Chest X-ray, AP view. Patient: 56 years old, sex F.
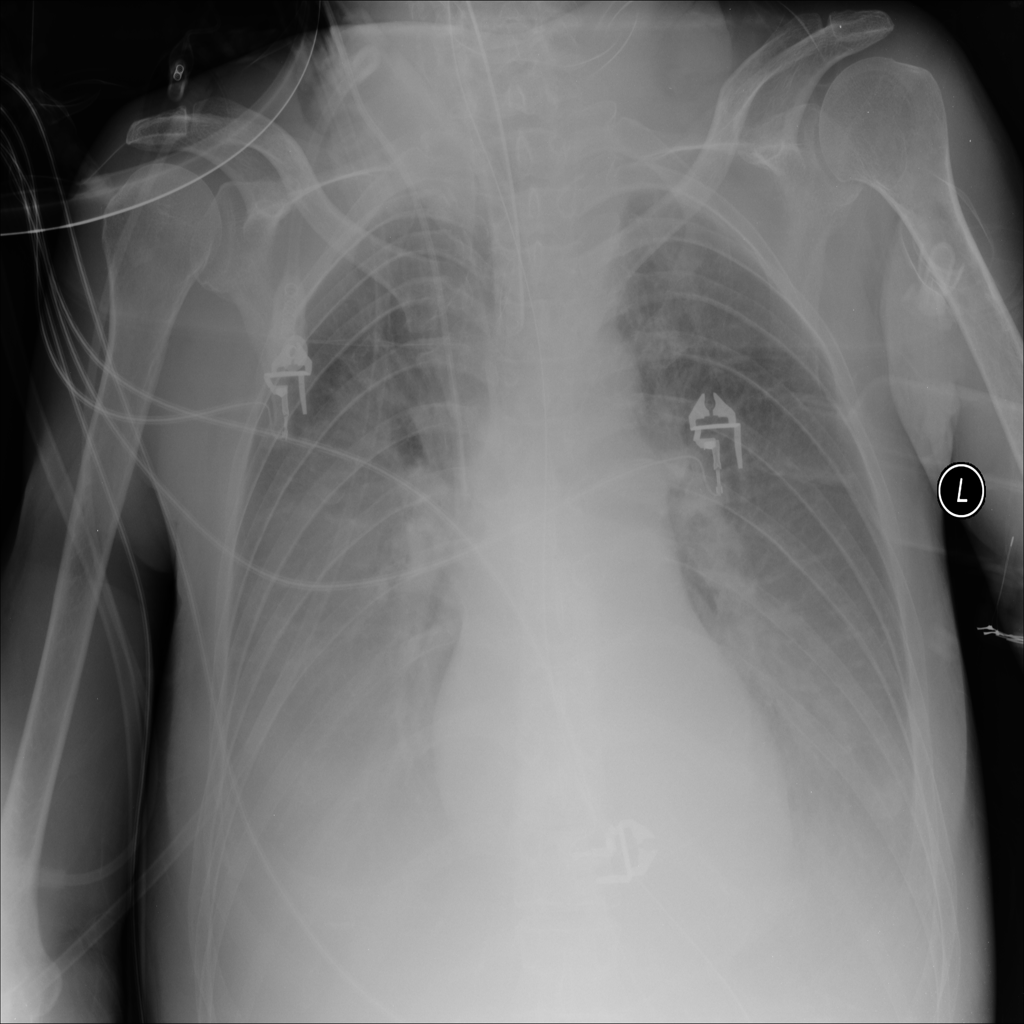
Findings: No Finding